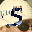
Label: 5